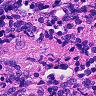
Metastatic tissue present: no